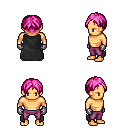
a pixel art fantasy rpg character, male body template, human, tanned skin, black cape, magenta pants, pink parted hairstyle, metal gloves, four views (front, back, left, right), 2x2 character sprite sheet, small pixel art, hard edges, no anti-aliasing